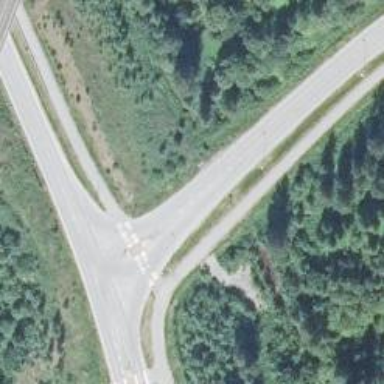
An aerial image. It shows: Crossing on asphalt cycleway.